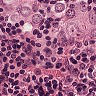
Metastatic tissue present: yes